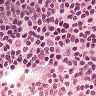
Metastatic tissue present: no